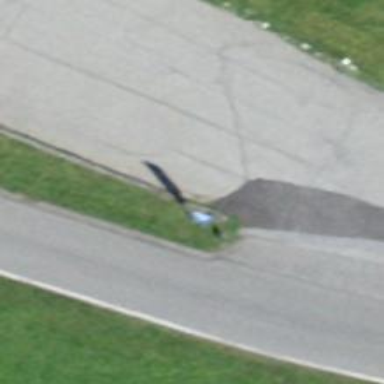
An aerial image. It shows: Bus stop with platform for public transport.